Question: In docs of <URL> I cannot find any hint about how to change the print border. I've marked it with a green line in the image below.
I have
'''
body {
margin:0px;
padding:0px;
}
'''
and all tables are '100%' in width. The wrapper around the tables is '26cm' in width.
Any ideas how to reduces the white spaces around the content?

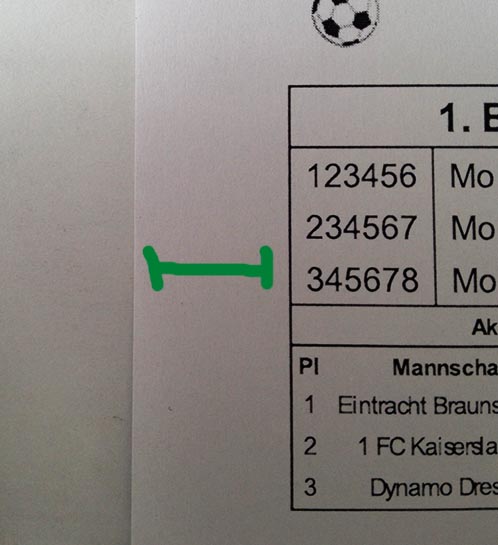
Answer: This is a very complicated issue with wkhtmltopdf. Getting absolutely 100% wide content is afaik impossible, you always wind up with (less than 1mm) borders on the right and the bottom currently. I would suggest playing around with the settings to see which way you could get it to work for you. I would Love to see how you progress with this issue (Also to see if there are other print issues like CMYK battles).
What is your wkhtmltopdf command used to conver the file; have you specified margins there? Try a command like 'wkhtmltopdf.exe -B 0 -R 0 -L 0 -T 0 content.html 3.pdf'. You might also want '--disable-smart-shrinking'.
With content like
'''
<html>
<head />
<body bgcolor="red" style="margin:0; padding:0;">
<table style="width: 100%; background-color:cyan; margin:0; padding:0;">
<tr><td>MAGICAL PONIES</td></tr>
</table>
<p>bla</p>
</body>
</html>
'''
You get output like

Good luck, have fun :)